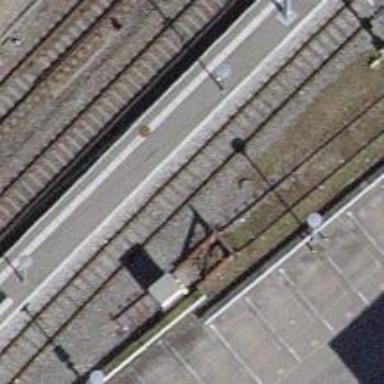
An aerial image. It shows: Railway buffer stop.